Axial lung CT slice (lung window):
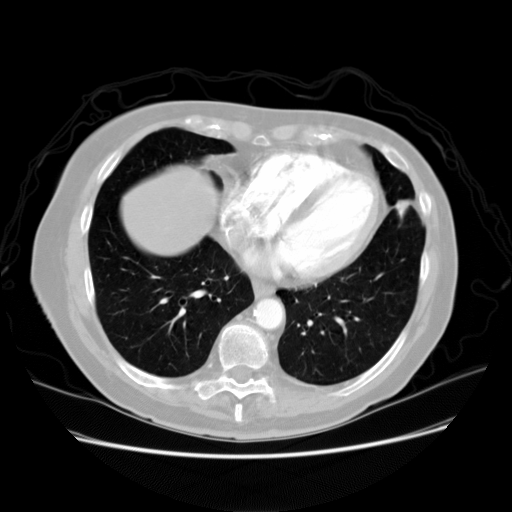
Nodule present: no